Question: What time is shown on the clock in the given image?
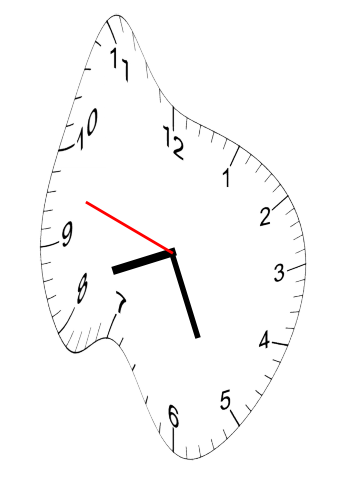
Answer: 08:25:48